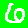
Digit: 6